Field crop: tomato
Growth stage: 1
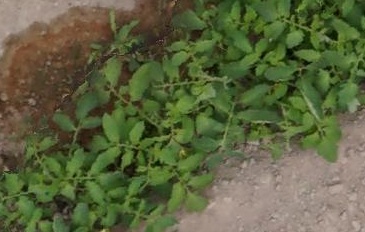
Species: tomato